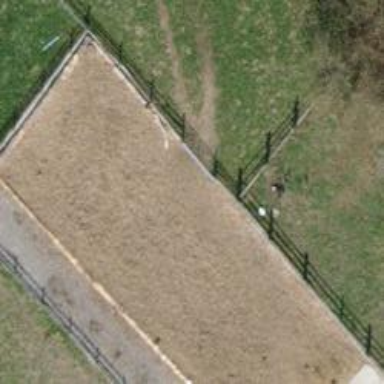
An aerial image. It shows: Fence is in the image.